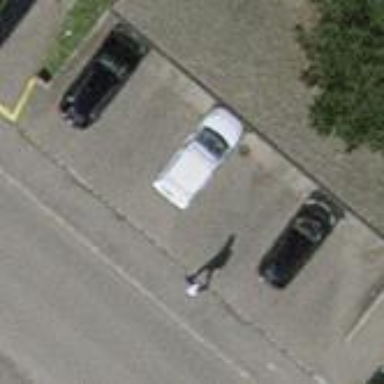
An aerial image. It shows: Group of garages.